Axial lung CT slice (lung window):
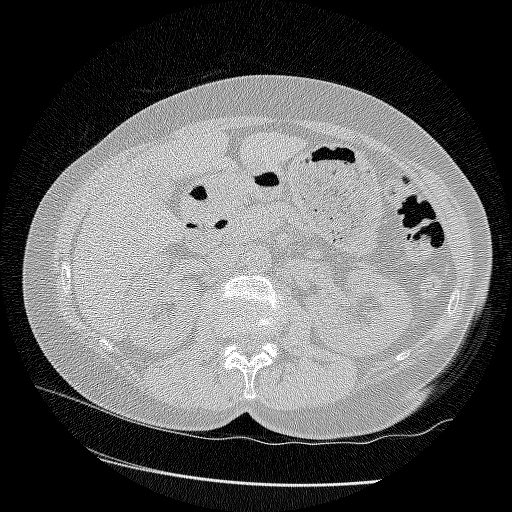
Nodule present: no